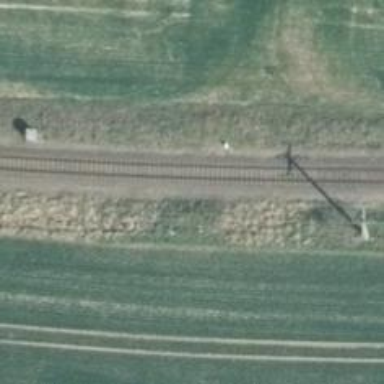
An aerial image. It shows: Solitary milestone along the railway.